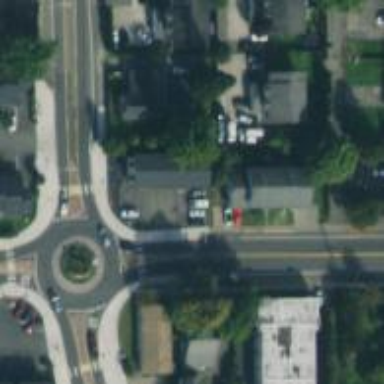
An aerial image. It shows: Marked crossing on cycleway road.